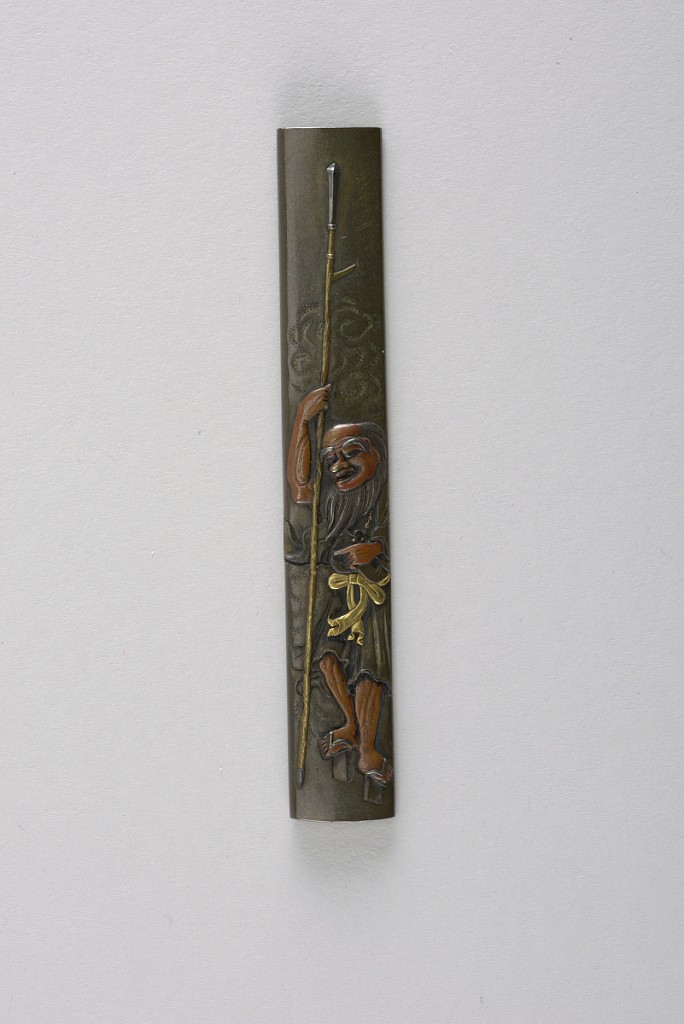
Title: Kozuka
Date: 1772–80
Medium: Shibuichi
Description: Period: Anyei. School: Somin. Surface: Migaki. Shape: Kaku-jiri. Workmanship: Omote: Iroye chu-niku-bori taka-bori zogan; Ura: Katakiri. Egashira: Migaki. Design: Tachi-ichi: Ippon geta sennin (Sennin with single-support clogs); Ura: Otafuku.